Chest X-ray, AP view. Patient: 20 years old, sex M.
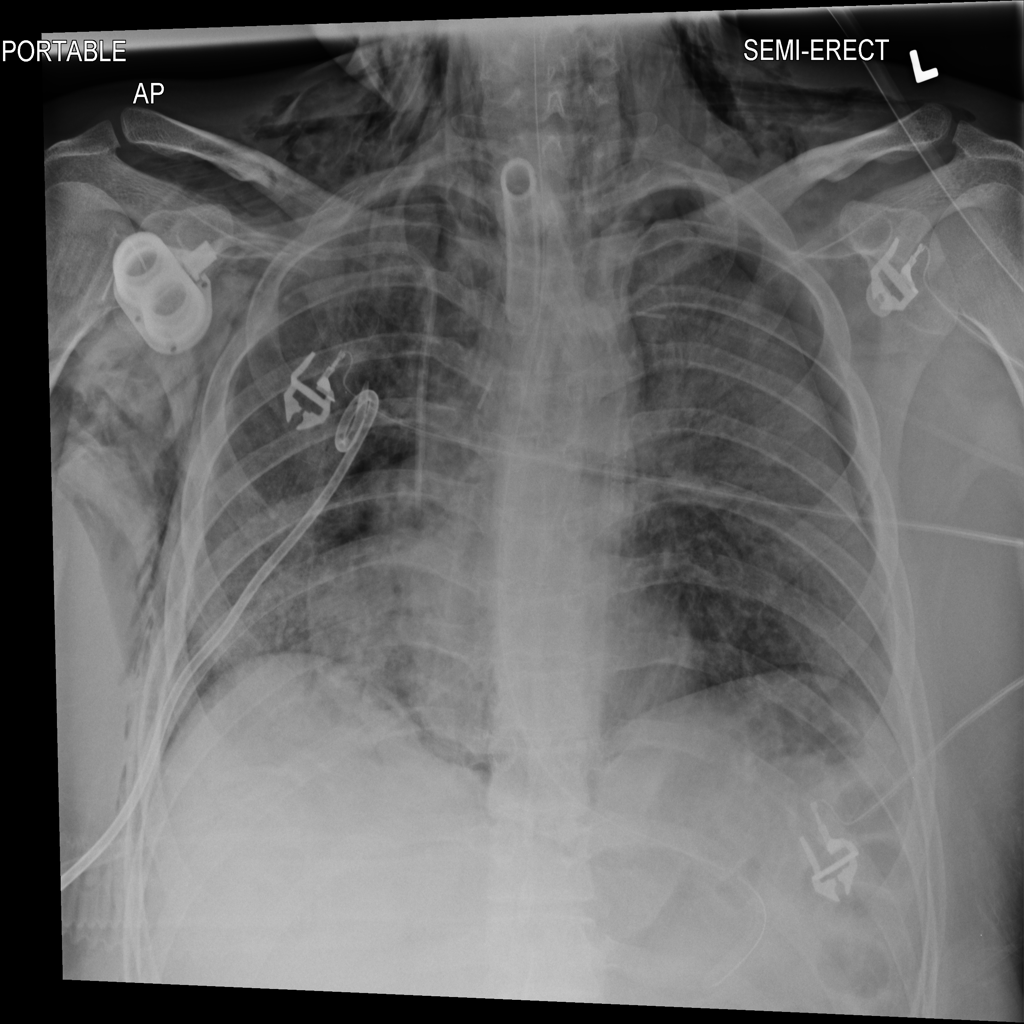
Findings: Emphysema, Pneumothorax